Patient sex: M
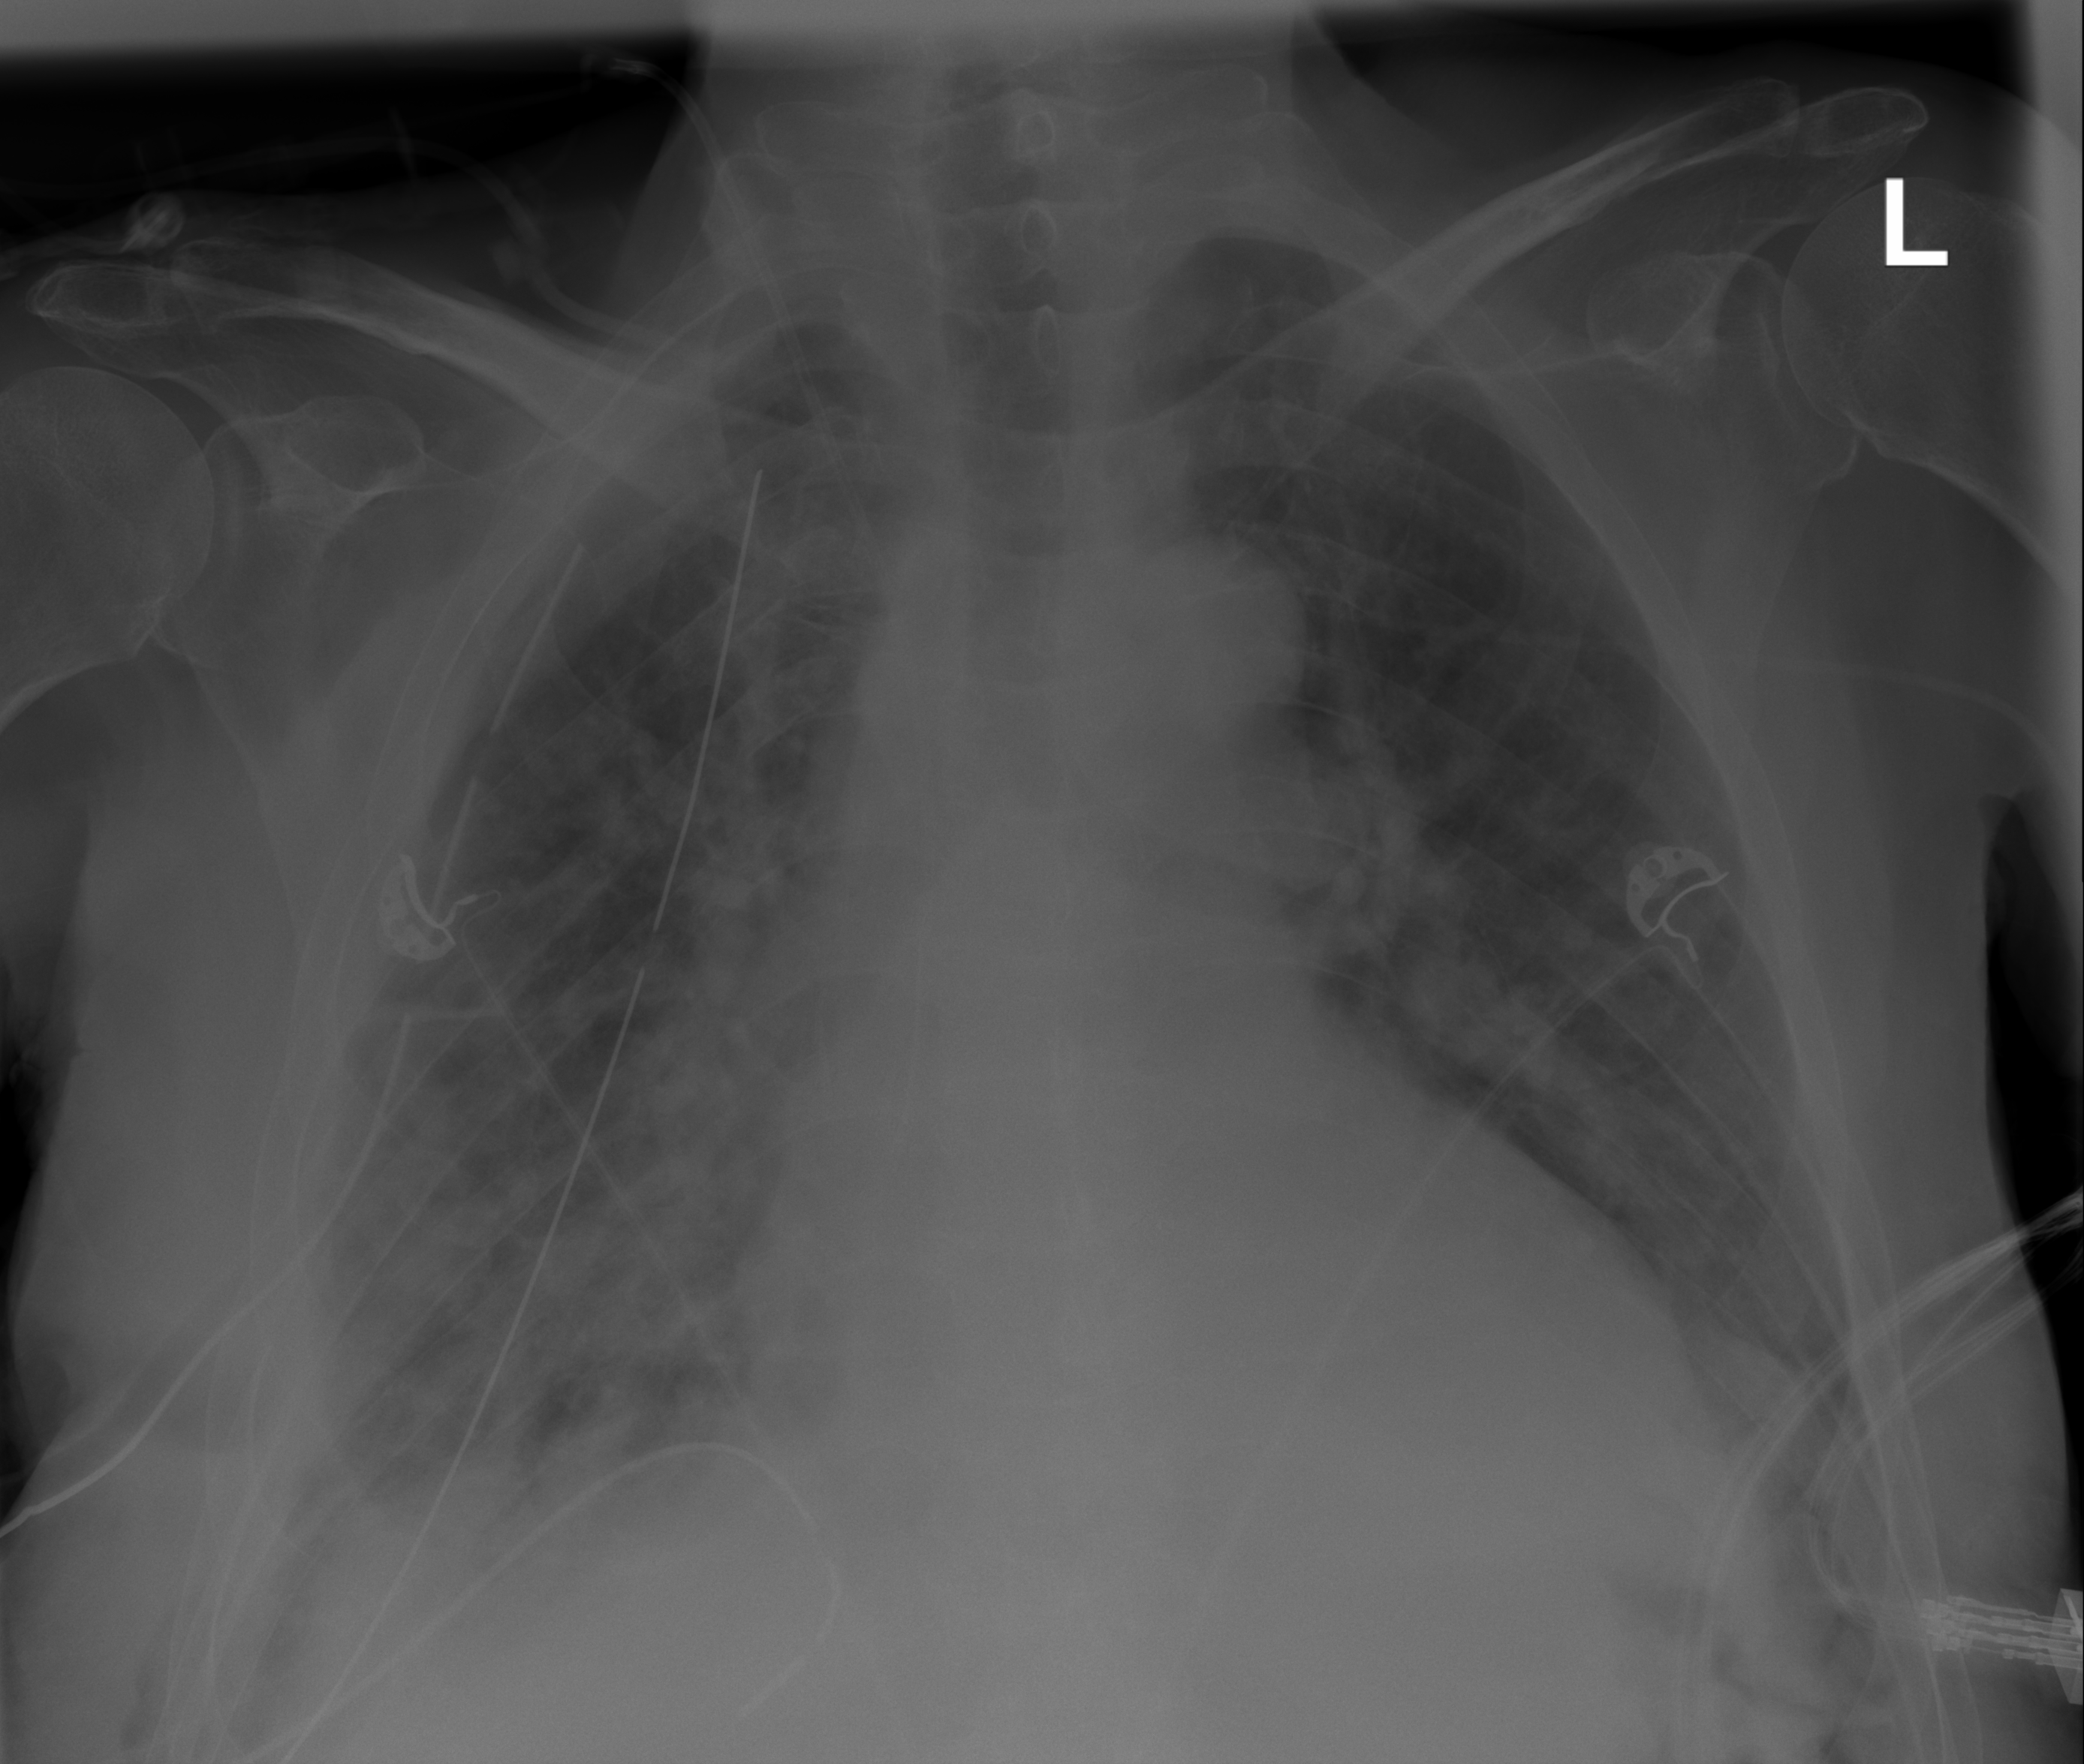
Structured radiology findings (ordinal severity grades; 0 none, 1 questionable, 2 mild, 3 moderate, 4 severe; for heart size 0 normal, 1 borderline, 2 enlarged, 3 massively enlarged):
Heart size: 1
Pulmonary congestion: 2
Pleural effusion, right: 2
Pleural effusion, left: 2
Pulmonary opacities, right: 3
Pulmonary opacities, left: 2
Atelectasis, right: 3
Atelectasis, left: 2